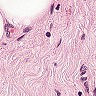
Metastatic tissue present: no